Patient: sex M, age 34
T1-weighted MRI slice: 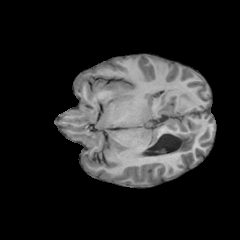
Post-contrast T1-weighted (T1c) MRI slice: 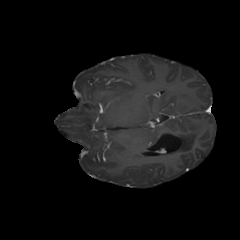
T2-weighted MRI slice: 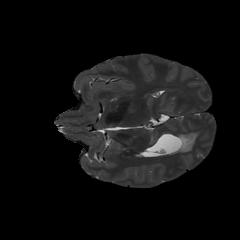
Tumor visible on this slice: no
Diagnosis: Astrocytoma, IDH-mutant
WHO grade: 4